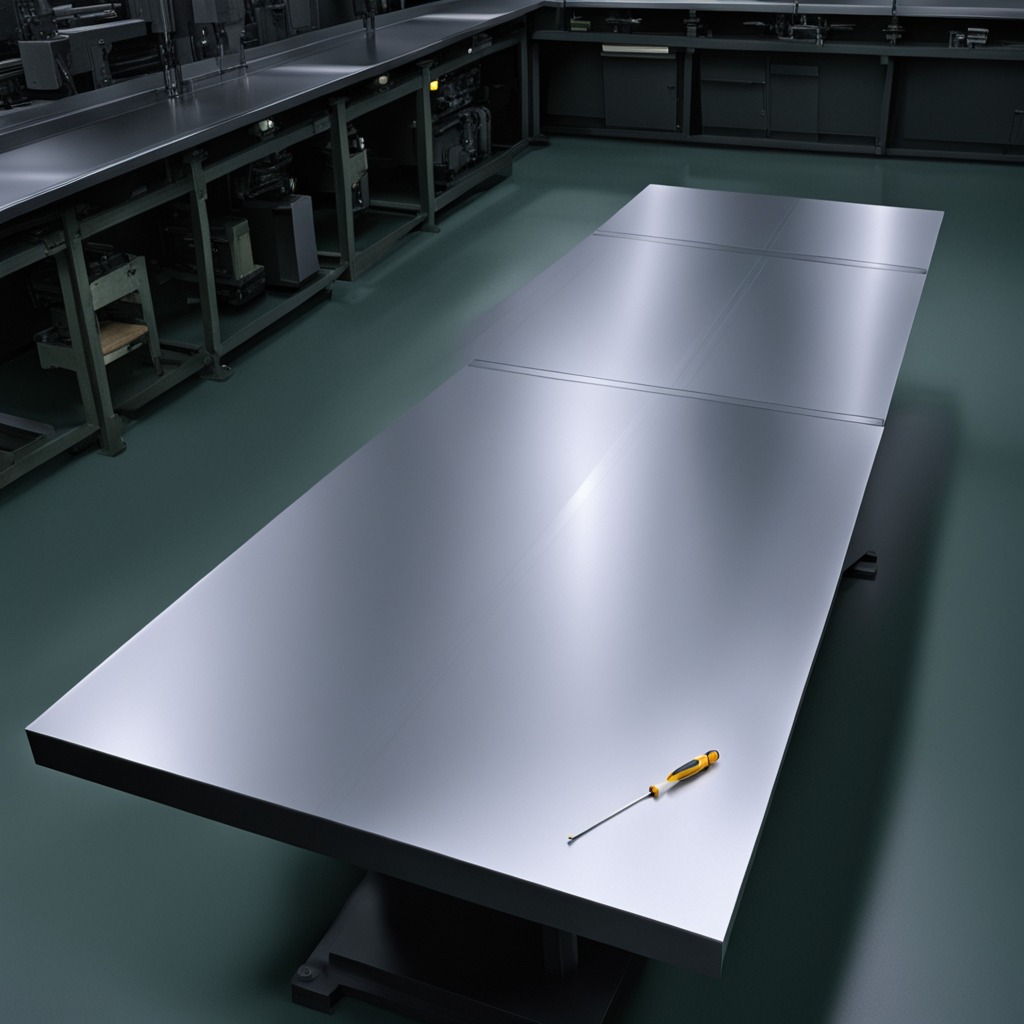
A screwdriver lies on the clean empty table in the basement in the evening soft directional lighting on the tabletop realistic grain studio-quality clarity centered framing